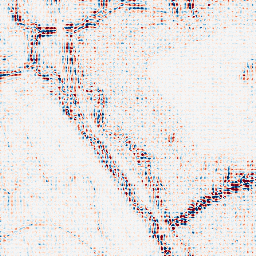
Category: wavelet
Decomposition family: wavelet_reverse_biorthogonal
Decomposition parameters: wavelet: rbio4.4
level: 2
Upsampling method: sinc_blackman
Upsampling parameters: scale: 8
kernel_size: 8
Upsampling scale: 8